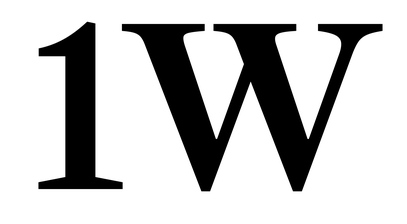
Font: LibreCaslonText_SemiBold